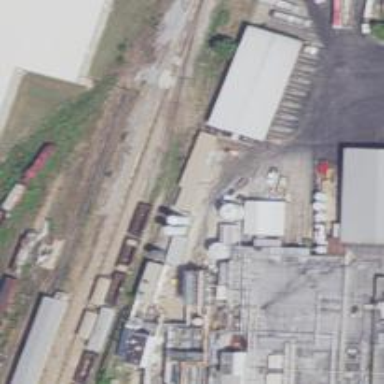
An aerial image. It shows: Railway siding with rails.